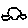
Label: car